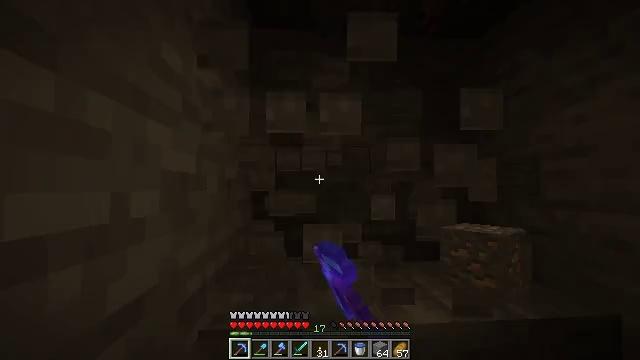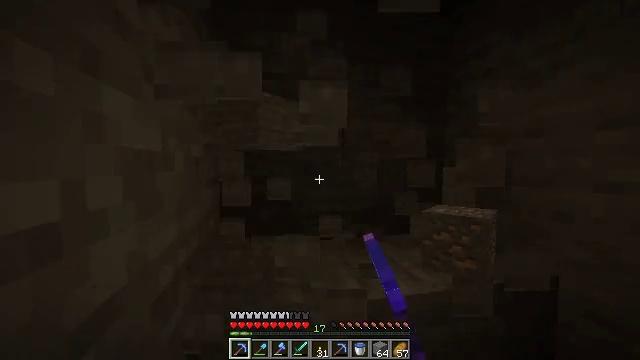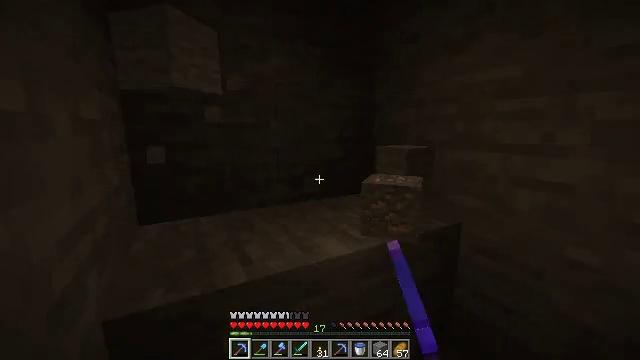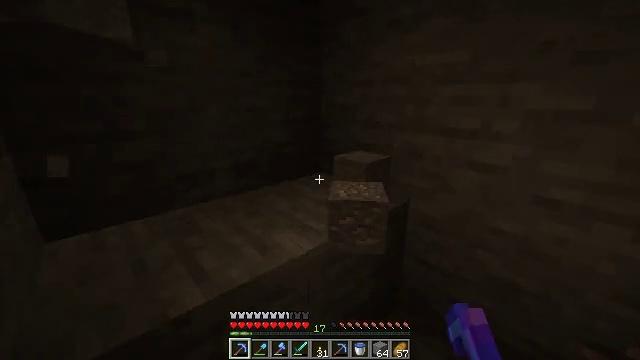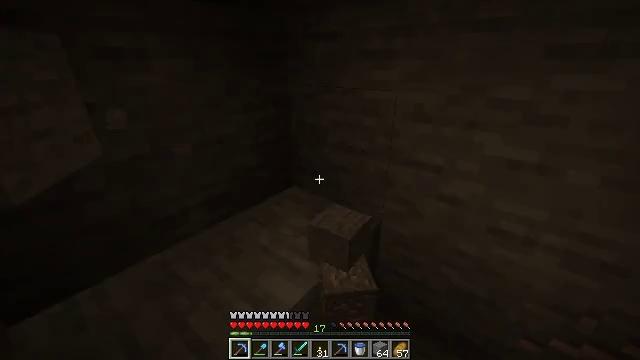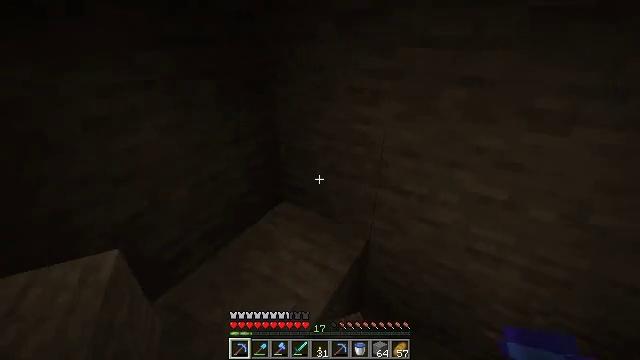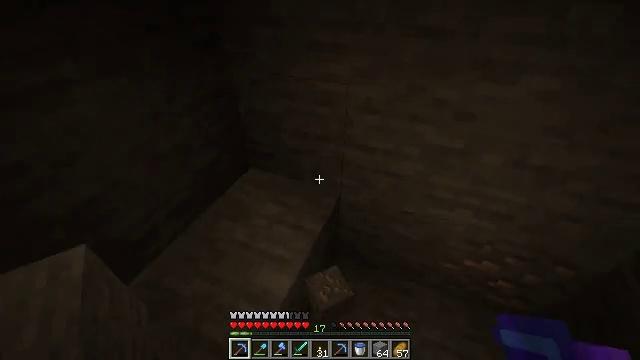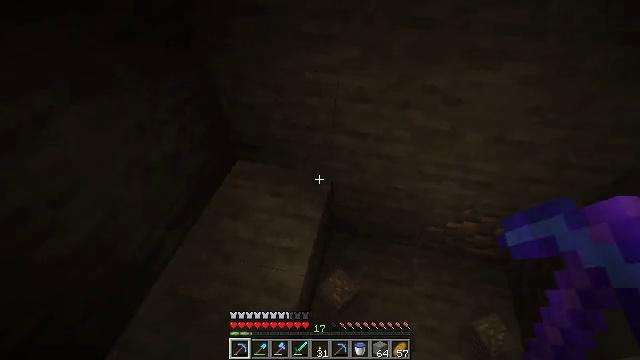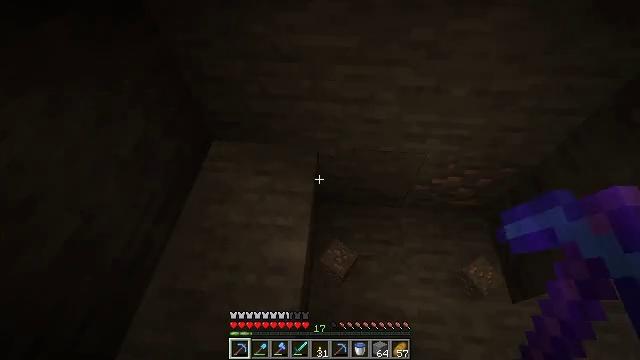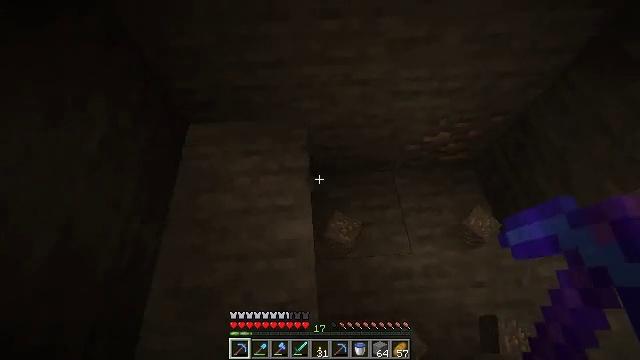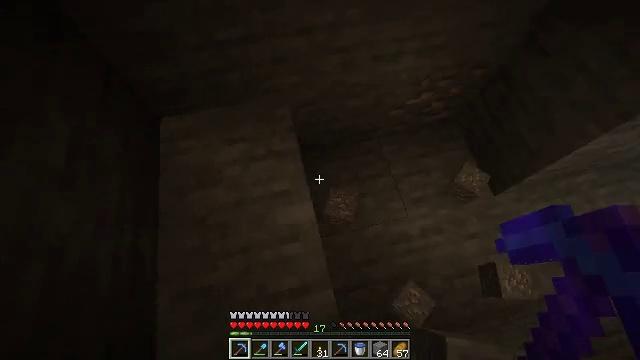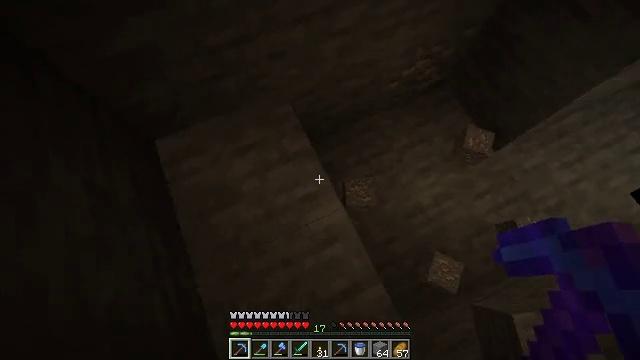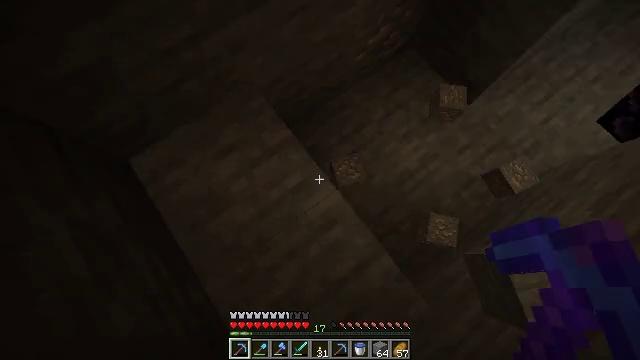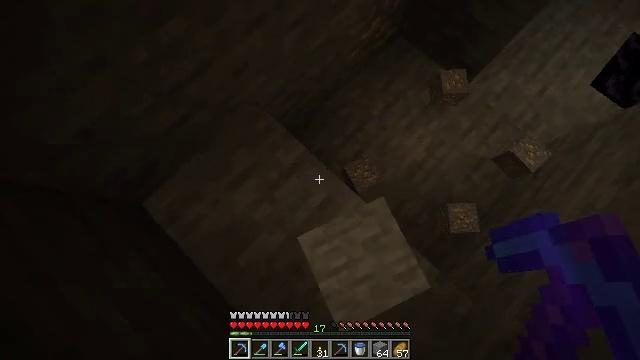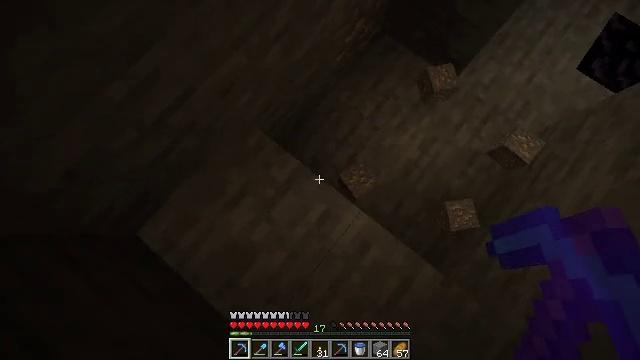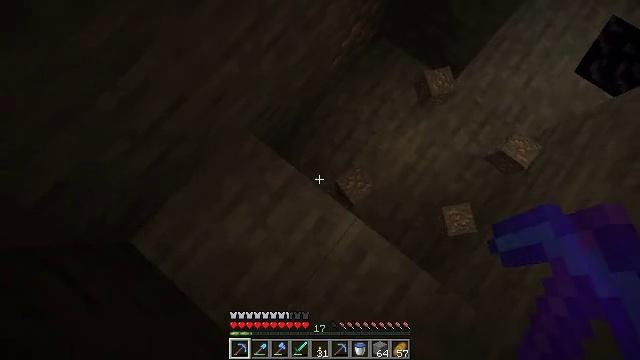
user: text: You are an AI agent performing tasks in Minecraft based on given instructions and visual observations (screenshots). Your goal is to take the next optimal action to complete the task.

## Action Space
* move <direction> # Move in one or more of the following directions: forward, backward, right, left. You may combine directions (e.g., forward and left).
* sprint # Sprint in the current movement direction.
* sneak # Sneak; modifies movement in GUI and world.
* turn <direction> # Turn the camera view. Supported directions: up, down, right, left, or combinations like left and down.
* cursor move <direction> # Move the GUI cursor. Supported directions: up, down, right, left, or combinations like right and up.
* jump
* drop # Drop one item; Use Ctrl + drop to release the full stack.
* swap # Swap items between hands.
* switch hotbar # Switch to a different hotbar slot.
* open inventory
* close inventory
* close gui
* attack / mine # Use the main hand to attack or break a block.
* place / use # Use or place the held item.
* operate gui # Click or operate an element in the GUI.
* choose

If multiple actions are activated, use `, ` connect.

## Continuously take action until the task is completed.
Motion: motion action
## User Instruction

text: Remove a redstone from the inventory.
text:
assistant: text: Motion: move forward and move left, turn right and down
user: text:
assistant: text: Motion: move forward and move left, turn right and down
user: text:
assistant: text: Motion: move forward and move left, turn right and down, jump
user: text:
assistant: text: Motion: move forward and move left, turn right and down, jump
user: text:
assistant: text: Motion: move forward and move left, turn right and down, jump
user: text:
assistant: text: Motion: move forward and move left, turn right and down, jump
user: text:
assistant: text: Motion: move forward and move left, turn right and down, jump
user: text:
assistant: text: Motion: move forward and move left, turn right and down
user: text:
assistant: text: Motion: move forward and move left, turn right and down
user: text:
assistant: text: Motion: move forward and move left, turn right and down
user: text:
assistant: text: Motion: move forward and move left, turn right and down
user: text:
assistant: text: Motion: move forward and move left, turn right and down
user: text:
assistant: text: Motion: move forward, turn right and down
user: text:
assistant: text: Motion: move forward and move right, turn right
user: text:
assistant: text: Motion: move right
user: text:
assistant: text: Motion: move right
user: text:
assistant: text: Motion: move right, turn up
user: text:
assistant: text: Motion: move right, turn up
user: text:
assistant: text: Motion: move right, turn left and up
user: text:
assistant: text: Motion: move right, turn left and up
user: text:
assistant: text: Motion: move forward and move right, turn left
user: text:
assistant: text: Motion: move forward and move right, turn left
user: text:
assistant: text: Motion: move forward and move right, turn left
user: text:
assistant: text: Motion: turn left
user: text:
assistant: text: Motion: turn left
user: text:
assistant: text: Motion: no_op
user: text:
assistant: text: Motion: no_op
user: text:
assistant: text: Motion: no_op
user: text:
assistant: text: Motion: turn up
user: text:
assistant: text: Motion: turn right and up